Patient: sex F, age 56
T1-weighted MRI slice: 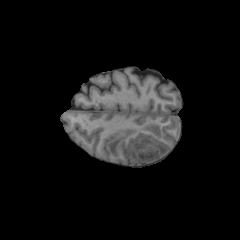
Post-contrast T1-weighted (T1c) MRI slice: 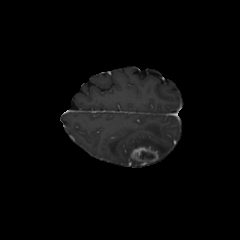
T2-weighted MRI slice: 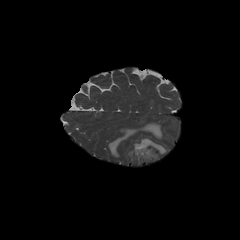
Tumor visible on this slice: yes
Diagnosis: Glioblastoma, IDH-wildtype
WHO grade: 4